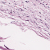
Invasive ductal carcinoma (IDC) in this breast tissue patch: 0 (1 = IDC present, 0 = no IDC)